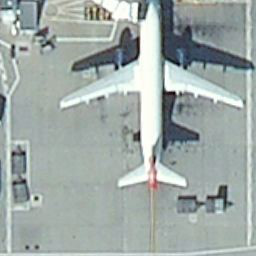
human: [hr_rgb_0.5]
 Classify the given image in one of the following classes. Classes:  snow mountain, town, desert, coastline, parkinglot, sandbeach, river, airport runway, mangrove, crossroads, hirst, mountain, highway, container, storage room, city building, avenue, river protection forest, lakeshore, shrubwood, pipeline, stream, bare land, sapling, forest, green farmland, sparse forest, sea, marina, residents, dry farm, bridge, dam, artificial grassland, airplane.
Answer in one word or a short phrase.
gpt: airplane